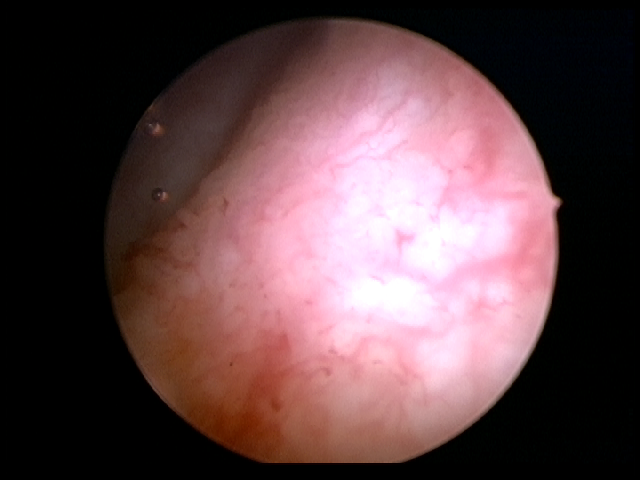
Modality: WLC
Class: Malignant
Subclass: LowGradePapillary
Lesion: Multifocal
Multifocal: 2 to 7
Stage: Ta
Morphology: Papillary
Bladder cancer association: Yes